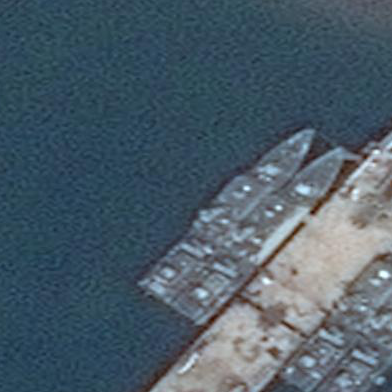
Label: combat